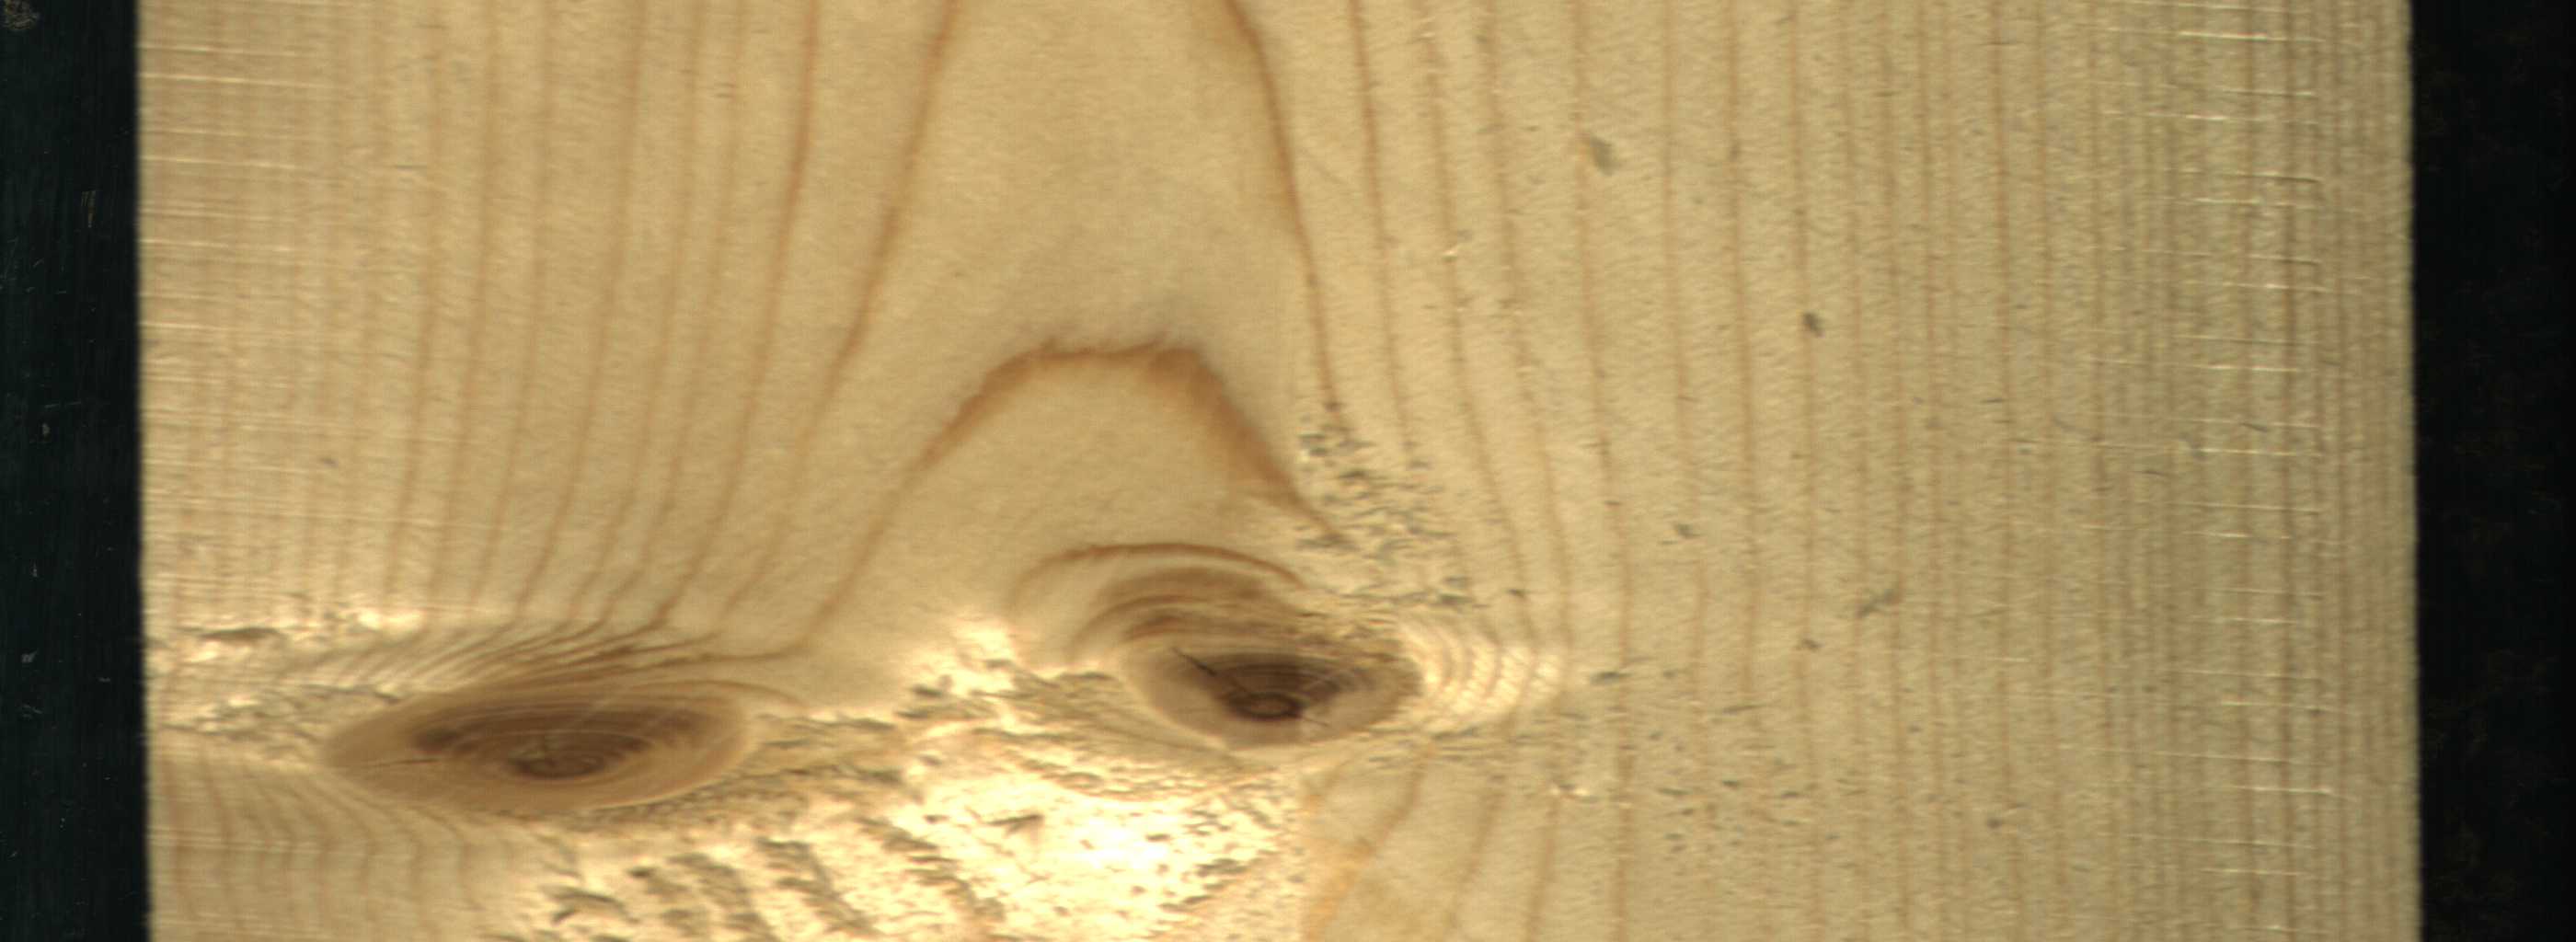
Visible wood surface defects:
knot_with_crack
knot_with_crack
knot_with_crack
Live_Knot